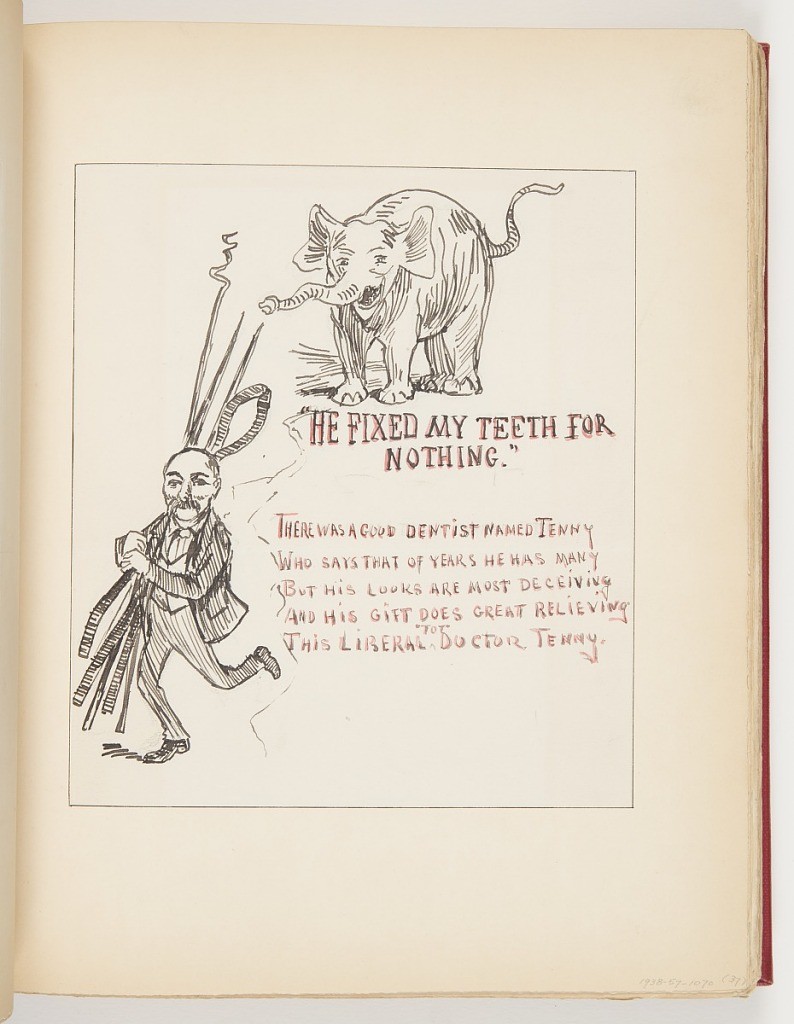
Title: "He Fixed My Teeth for Nothing."
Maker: Frederick Stuart Church, American, 1842–1924
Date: ca. 1895
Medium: Graphite, pen and red and black ink on paper
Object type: Ephemera
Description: Poem for Dr. Dudley Tenney. Upper center, tuskless elephant; lower left, figure running with ivory tusks in his arms.